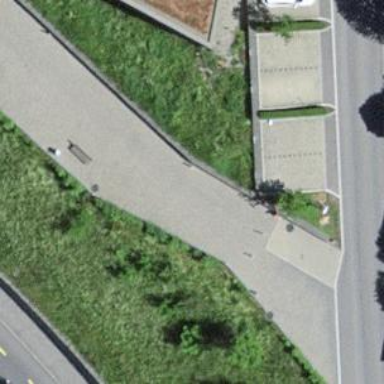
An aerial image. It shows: Bollard.